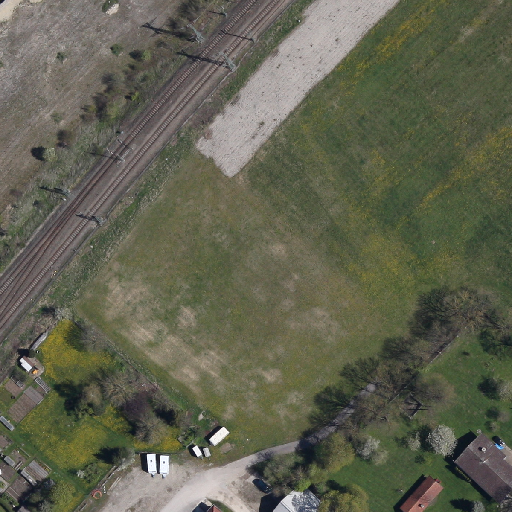
Referring expression: trailer